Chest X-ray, PA view. Patient: 57 years old, sex M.
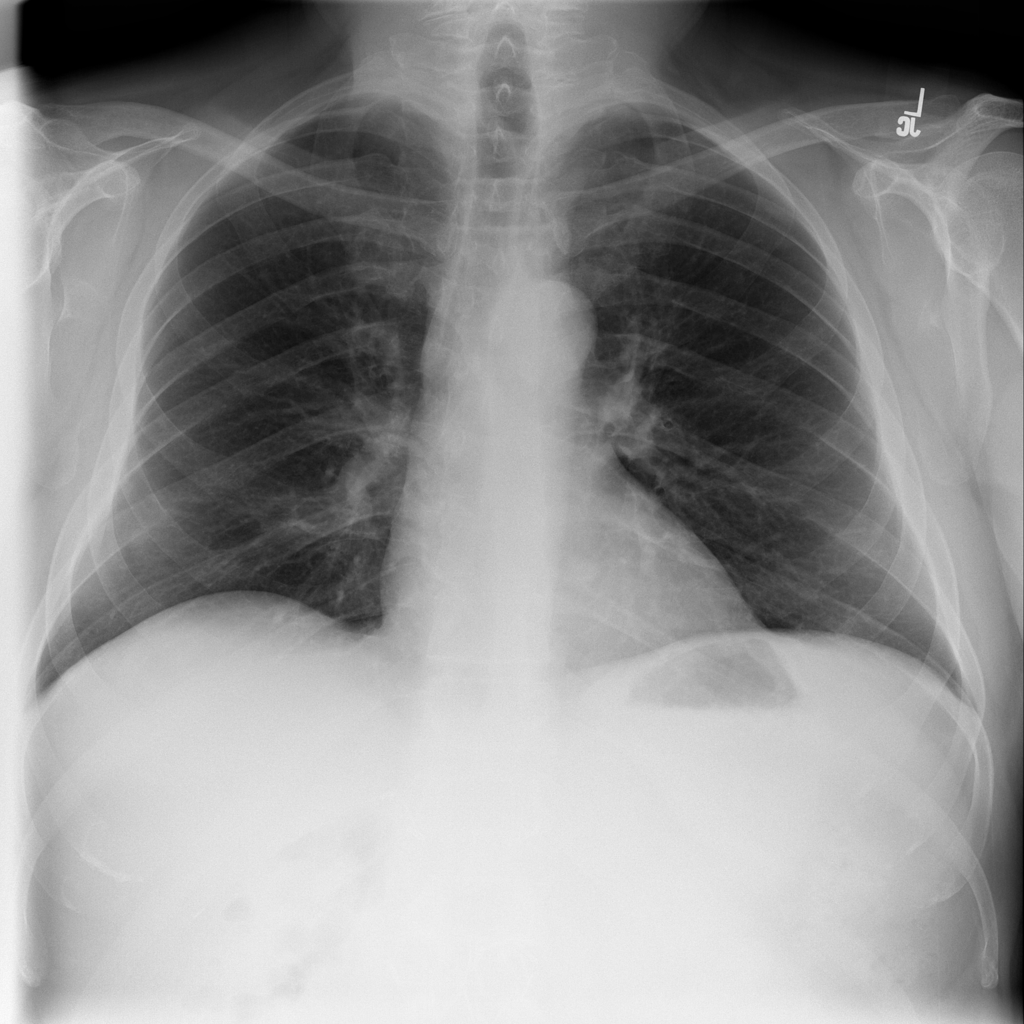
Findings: No Finding